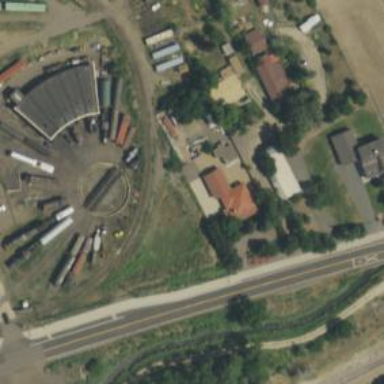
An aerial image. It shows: Historic railway yard.